Question: I have this report that I am trying to fix, it shows "1 Of 2?" (with that question mark) while it should show "1 Of 5". Here is an image

How can i fix this? if anyone can please help.
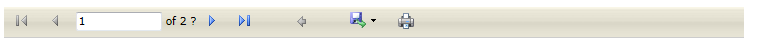
Answer: I found the issue, you need to set the property of the pagecount to actual and not estimate (I think its the default) which is why it was showing like that. You can change it when binding the report.
'''
this.objReportViewer.PageCountMode = PageCountMode.Actual;
'''